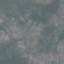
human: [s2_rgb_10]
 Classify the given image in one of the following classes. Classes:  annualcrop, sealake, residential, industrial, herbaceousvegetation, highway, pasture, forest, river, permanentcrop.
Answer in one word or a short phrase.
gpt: HerbaceousVegetation